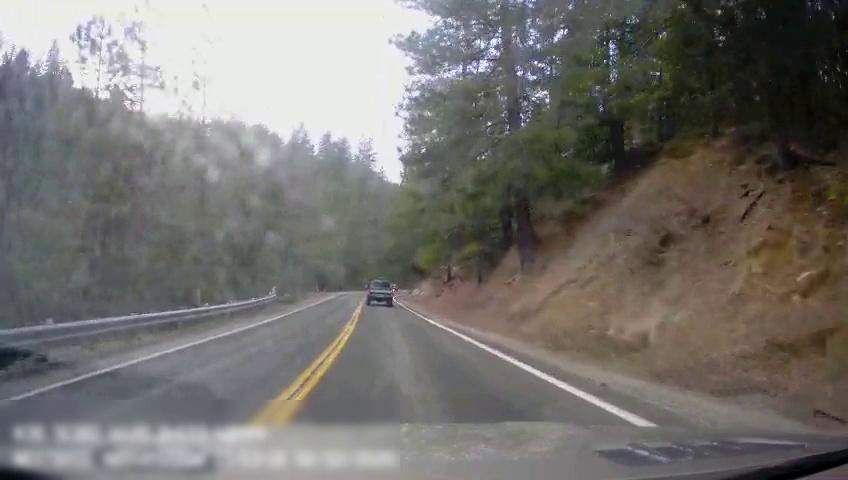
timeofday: Day
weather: Sunny
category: Drivable Space
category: Vehicles | Truck
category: Lanes | Current Lane
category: Lanes | Current Lane
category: Lanes | Alternate Lane